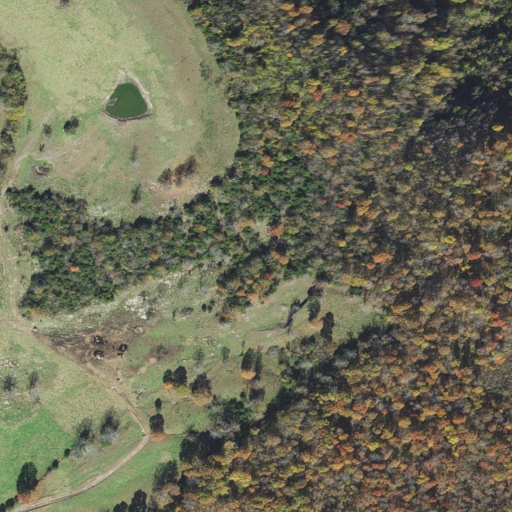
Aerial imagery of gap in Arkansas named Star Gap containing deciduous forest, pasture, and mixed forest